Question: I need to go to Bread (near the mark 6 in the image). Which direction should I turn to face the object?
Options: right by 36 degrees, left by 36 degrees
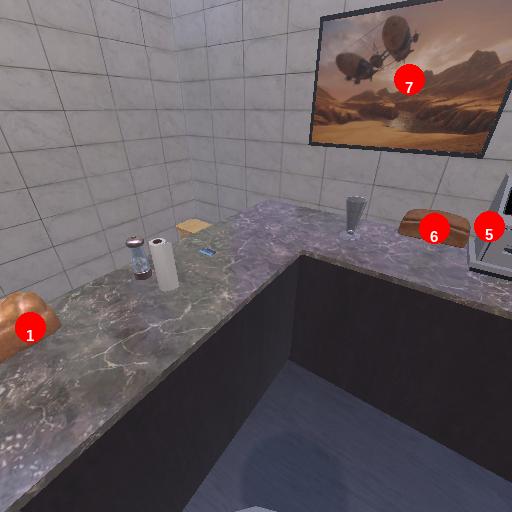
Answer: right by 36 degrees